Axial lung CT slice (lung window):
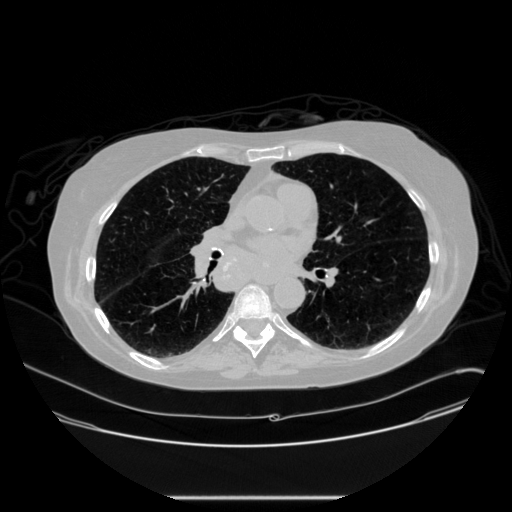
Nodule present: no